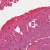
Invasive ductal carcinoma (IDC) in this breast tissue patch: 0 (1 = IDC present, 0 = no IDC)